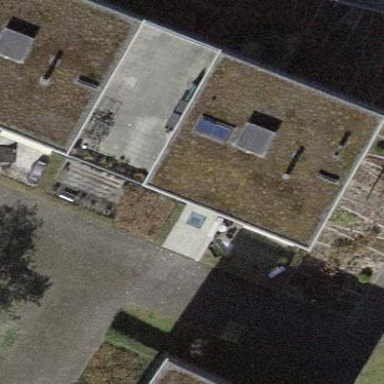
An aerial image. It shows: Residential building.